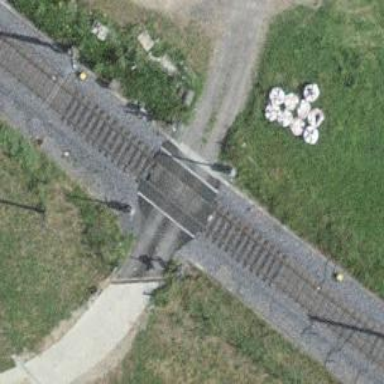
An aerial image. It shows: Railway level crossing.